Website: macys
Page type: billing-address
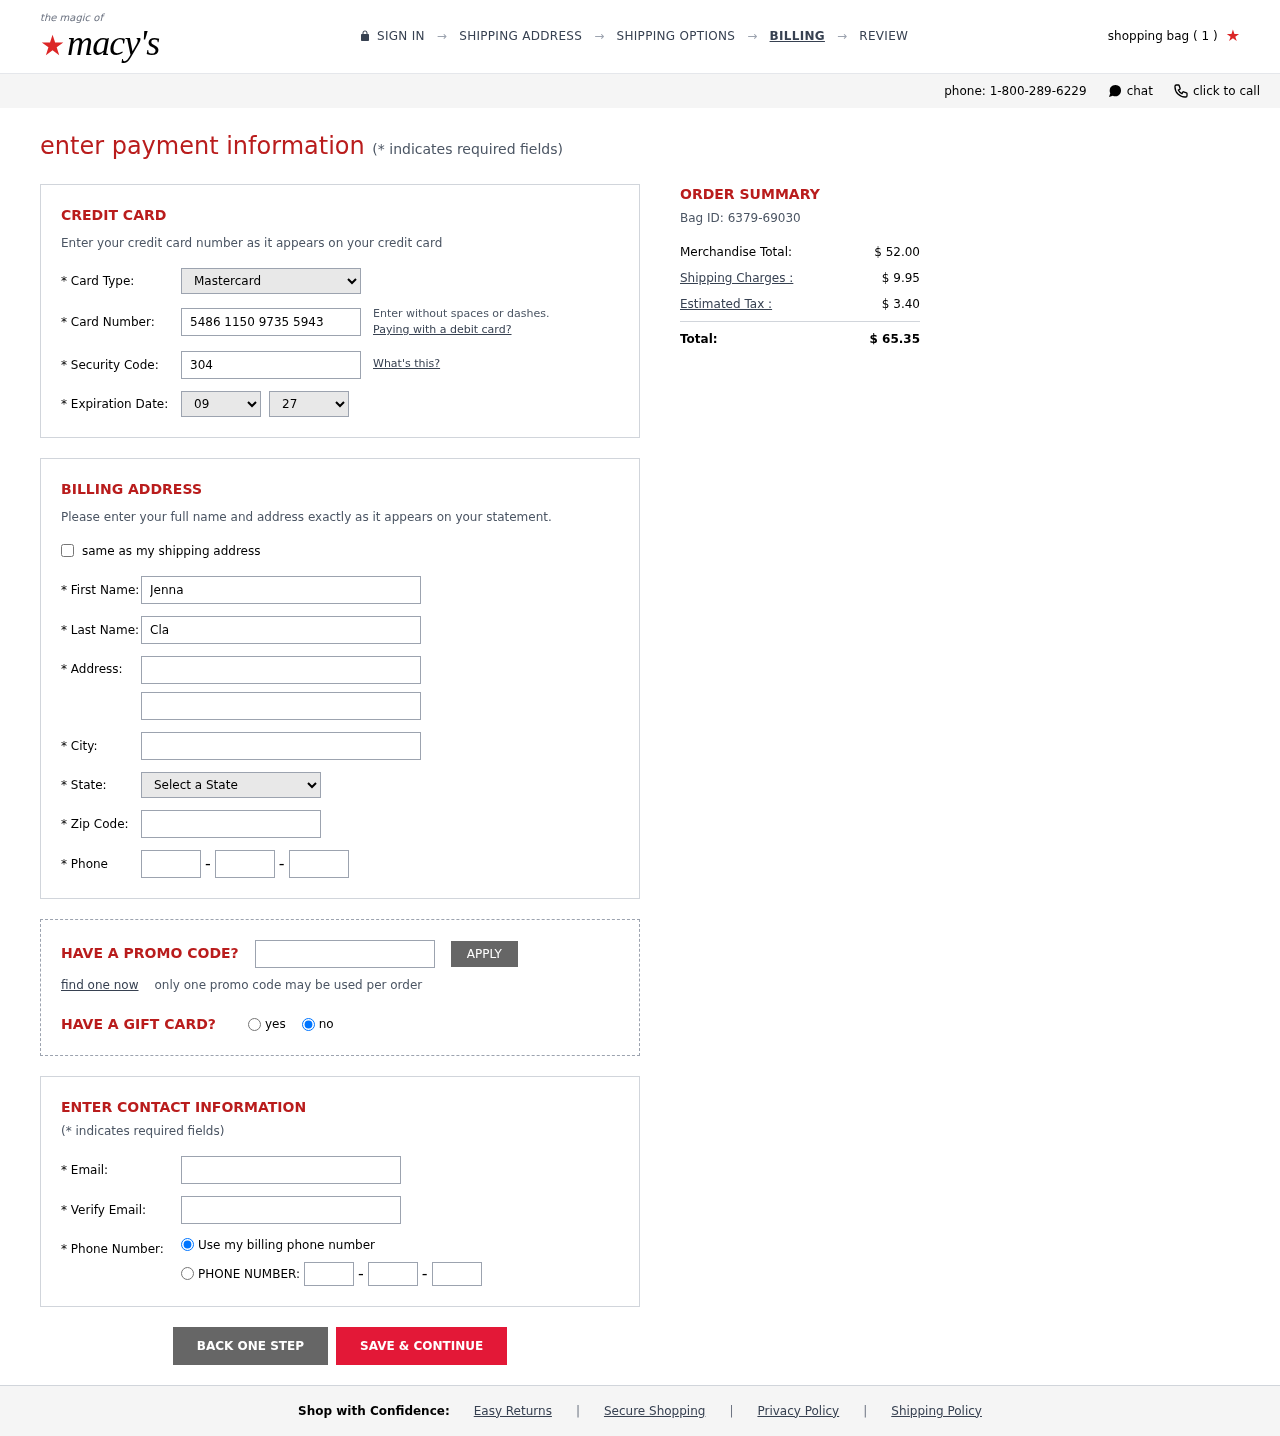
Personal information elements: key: PII_CARD_CVV
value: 304
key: PII_CARD_EXPIRY_MONTH
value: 09
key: PII_CARD_EXPIRY_YEAR
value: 27
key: PII_CARD_NUMBER
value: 5486 1150 9735 5943
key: PII_CARD_TYPE
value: Mastercard
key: PII_CITY
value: South Crystalport
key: PII_EMAIL
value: jenna_clark@yahoo.com
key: PII_FIRSTNAME
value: Jenna
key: PII_LASTNAME
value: Clark
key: PII_PHONE_AREA
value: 690
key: PII_PHONE_PREFIX
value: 376
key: PII_PHONE_SUFFIX
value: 9780
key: PII_POSTCODE
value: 42909
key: PII_STATE_ABBR
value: WV
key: PII_STREET
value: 392 Joshua Loaf Suite 984
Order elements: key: ORDER_NUM_ITEMS
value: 1
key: ORDER_ID
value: Bag ID: 6379-69030
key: ORDER_SUBTOTAL
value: $ 52.00
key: ORDER_SHIPPING_COST
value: $ 9.95
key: ORDER_TAX
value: $ 3.40
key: ORDER_TOTAL
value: $ 65.35